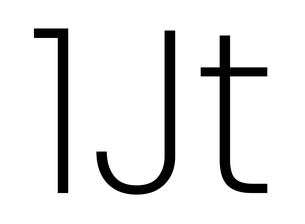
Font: Poppins-ExtraLight